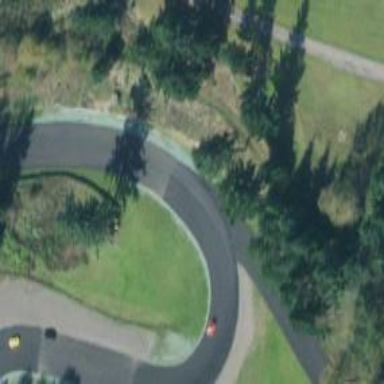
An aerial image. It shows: Asphalt raceway designed for motor sports.